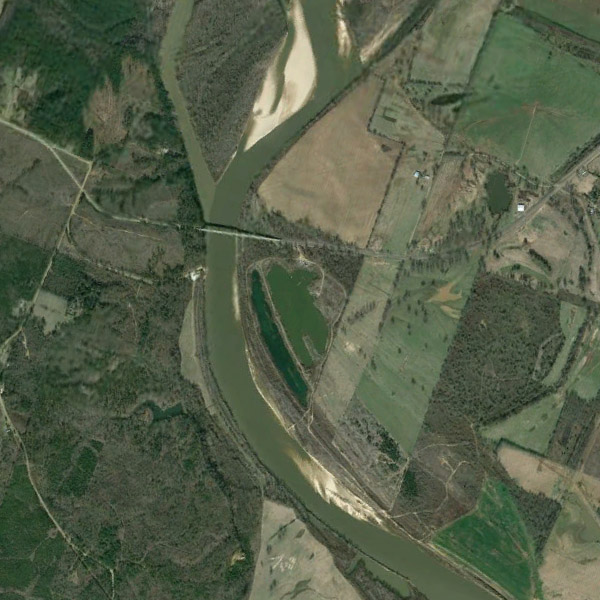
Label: River